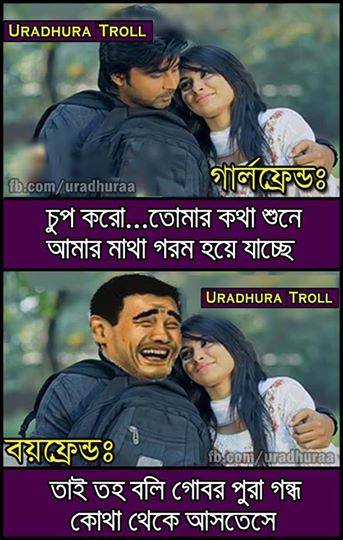
Caption: গার্লফ্রেন্ডঃ চুপ করো...তোমার কথা শুনে আমার মাথা হরম হয়ে যাচ্ছে বয়ফ্রেন্ডঃ তাই তহ বলি গোবর পুরা গন্ধ কোথা থেকে আসতেছে
Label: non-hate